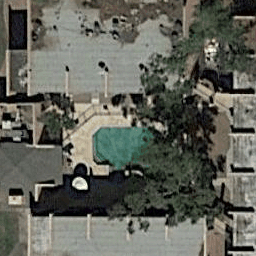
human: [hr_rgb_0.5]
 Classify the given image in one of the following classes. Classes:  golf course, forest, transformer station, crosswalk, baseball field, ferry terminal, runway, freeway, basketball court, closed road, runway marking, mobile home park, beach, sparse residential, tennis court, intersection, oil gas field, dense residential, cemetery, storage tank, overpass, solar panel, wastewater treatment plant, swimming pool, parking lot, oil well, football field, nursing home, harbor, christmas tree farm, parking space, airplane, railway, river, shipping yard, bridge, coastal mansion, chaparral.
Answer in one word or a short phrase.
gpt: swimming pool